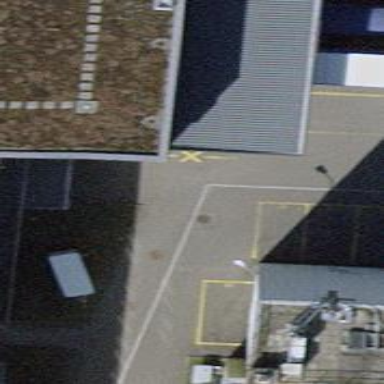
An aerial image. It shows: Parking aisle designated as service road.